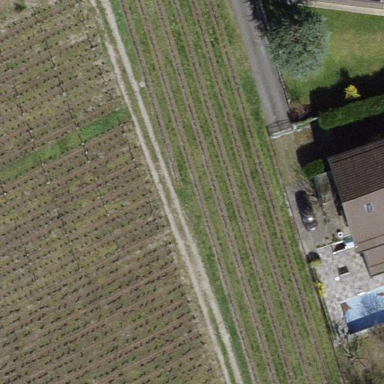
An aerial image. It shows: Vineyard growing grapes.